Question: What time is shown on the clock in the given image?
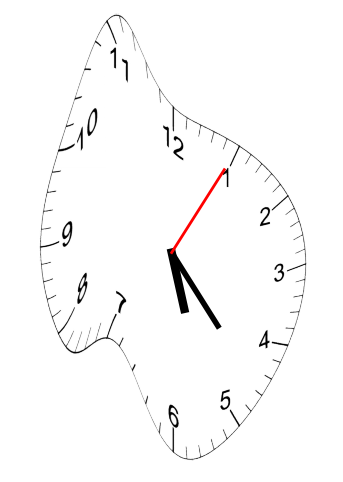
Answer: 05:23:05